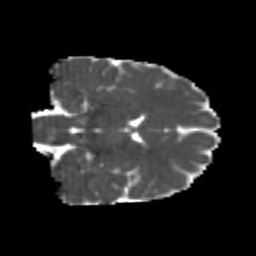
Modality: MD
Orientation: coronal
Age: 23
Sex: male
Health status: healthy
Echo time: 0.074 s